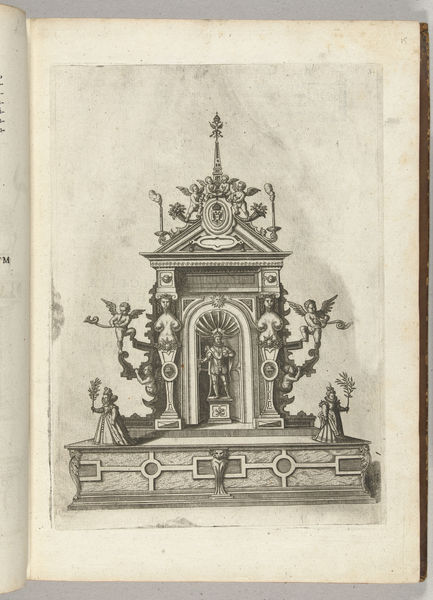
Titel: Toneel met hertog Frederik I
Standort: Amsterdam
Institution: Rijksmuseum
Schlagwörter: arch, church, column, king, men, white, women, black, figures, old, pink, print, flower, angel, angels, stone, building, roof, drawing, paper, ornament, saint, monument, sculpture, statue, wings, clock, children, cherubs, marble, antique, plan, art, pencil, draw, religion, circles, book, figure, wash, spire, shell, altar, kreuz, structure, ornamental, branch, page, stich, grab, zeichnung, grave, halo, entwurf, queen, tomb, pavilion, skulptur, kreis, alter, boobs, m, embellished, medaillon, herrscher, denkmal, towqer, kandelaber, karyatiden, lorbeerzweig, ölzweig, masoleum, antiwue